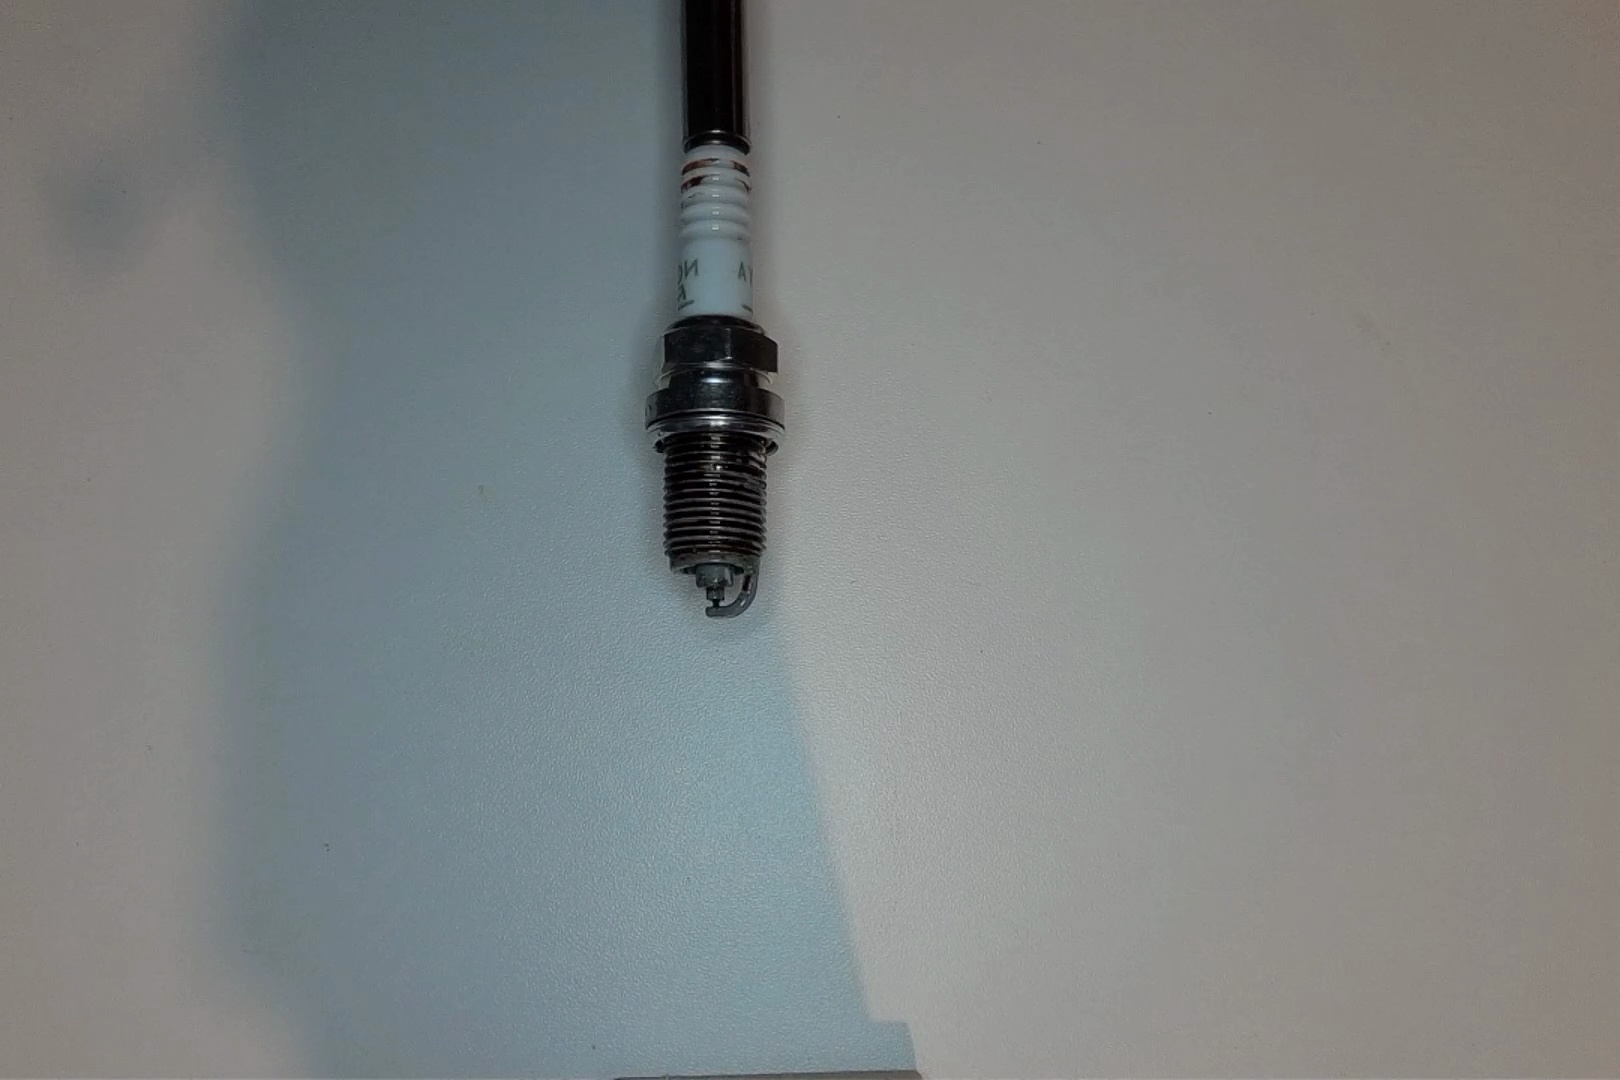
Label: anomaly